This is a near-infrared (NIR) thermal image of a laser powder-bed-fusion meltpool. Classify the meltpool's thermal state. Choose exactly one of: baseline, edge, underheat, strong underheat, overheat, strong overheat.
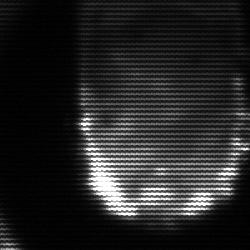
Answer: baseline